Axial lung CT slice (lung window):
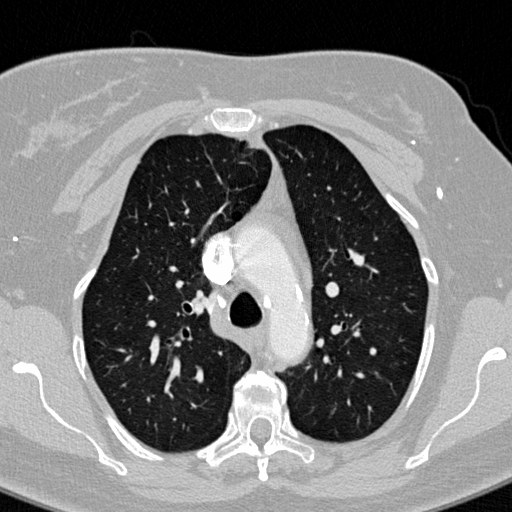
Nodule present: no